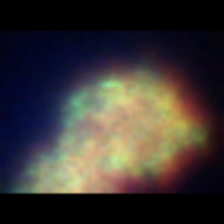
Taxon: Unknown_detritus
Group: Unknown